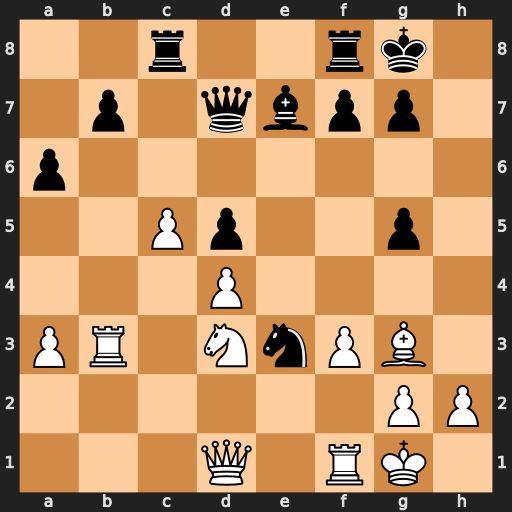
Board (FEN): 2r2rk1/1p1qbpp1/p7/2Pp2p1/3P4/PR1NnPB1/6PP/3Q1RK1
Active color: w
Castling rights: -
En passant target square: -
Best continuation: Ne5 Nxd1 Nxd7